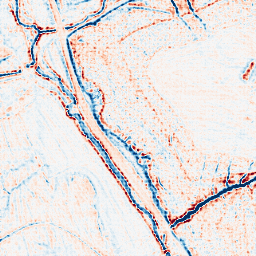
Category: edge_preserving
Decomposition family: bilateral
Decomposition parameters: d: 9
sigma_color: 75
sigma_space: 50
Upsampling method: sinc_hamming
Upsampling parameters: scale: 8
kernel_size: 8
Upsampling scale: 8